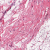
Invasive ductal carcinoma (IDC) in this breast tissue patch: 0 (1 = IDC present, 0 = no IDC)